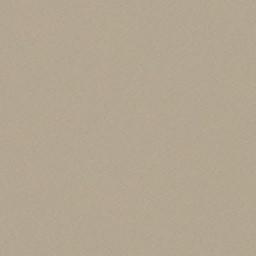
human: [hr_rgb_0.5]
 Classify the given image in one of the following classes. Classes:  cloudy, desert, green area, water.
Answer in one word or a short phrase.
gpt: desert